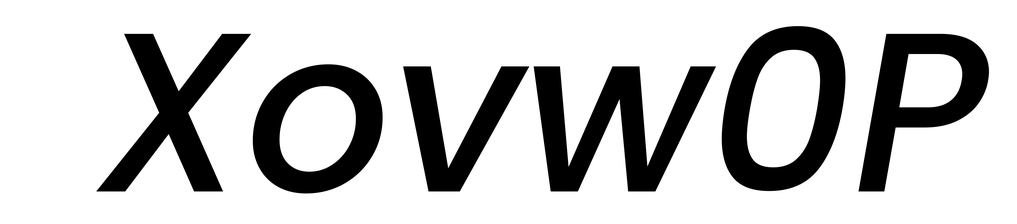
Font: Poppins-MediumItalic